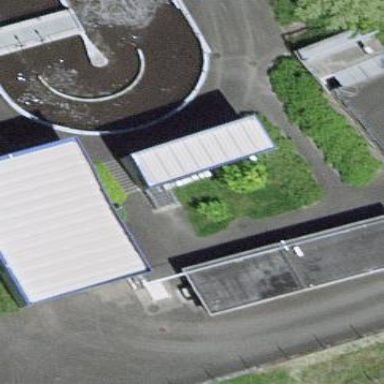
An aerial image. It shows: Industrial building.